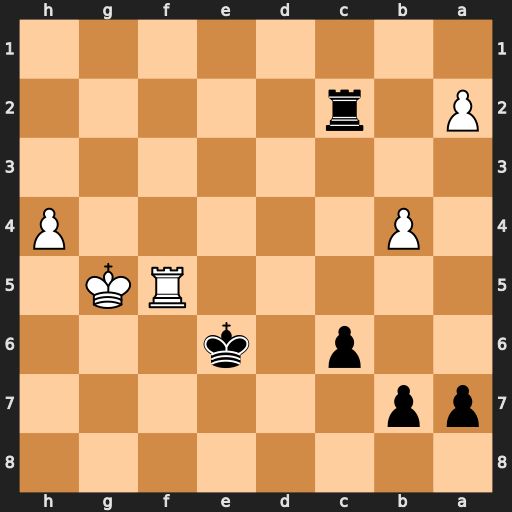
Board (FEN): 8/pp6/2p1k3/5RK1/1P5P/8/P1r5/8
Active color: b
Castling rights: -
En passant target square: -
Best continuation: Rg2+ Kf4 Rf2+